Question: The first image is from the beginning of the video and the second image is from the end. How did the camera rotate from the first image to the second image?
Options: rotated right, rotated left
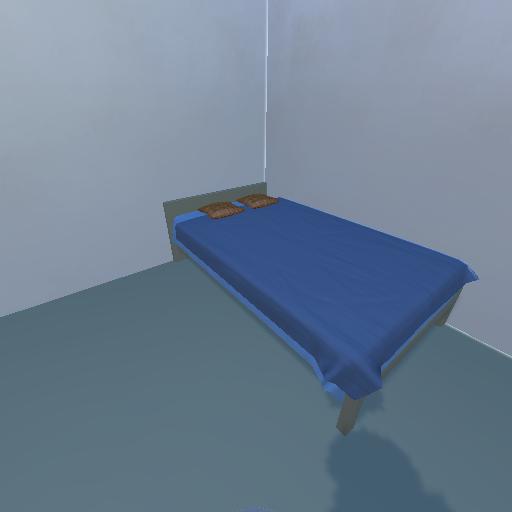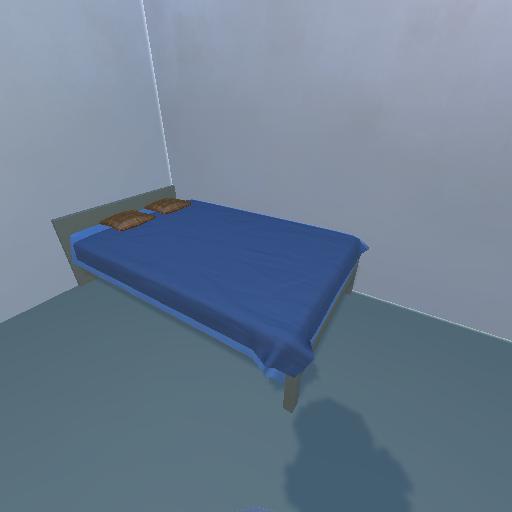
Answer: rotated right